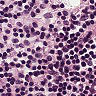
Metastatic tissue present: no